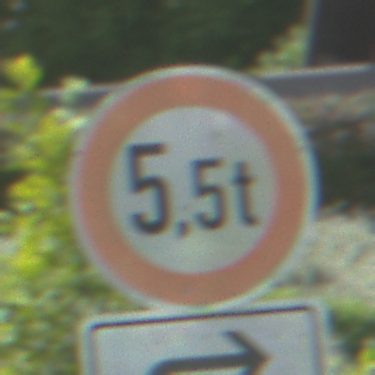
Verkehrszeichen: TatsaechlicheMasse
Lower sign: RichtungsangabeDurchPfeile5
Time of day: Midday
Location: Outdoor (Nature)
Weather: PartlyCloudy
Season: NotSpecified
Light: Natural